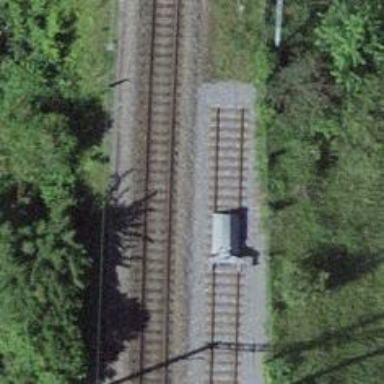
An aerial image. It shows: Railway buffer stop.